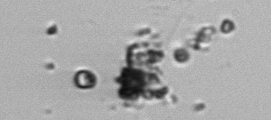
Label: Phaeocystis